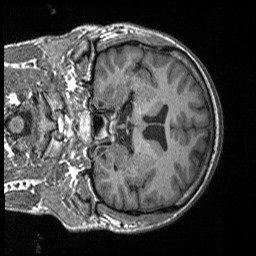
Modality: T1w
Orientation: coronal
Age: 31
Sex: male
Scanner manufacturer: siemens
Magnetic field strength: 3 T
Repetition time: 1.9 s
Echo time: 0.00252 s